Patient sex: M
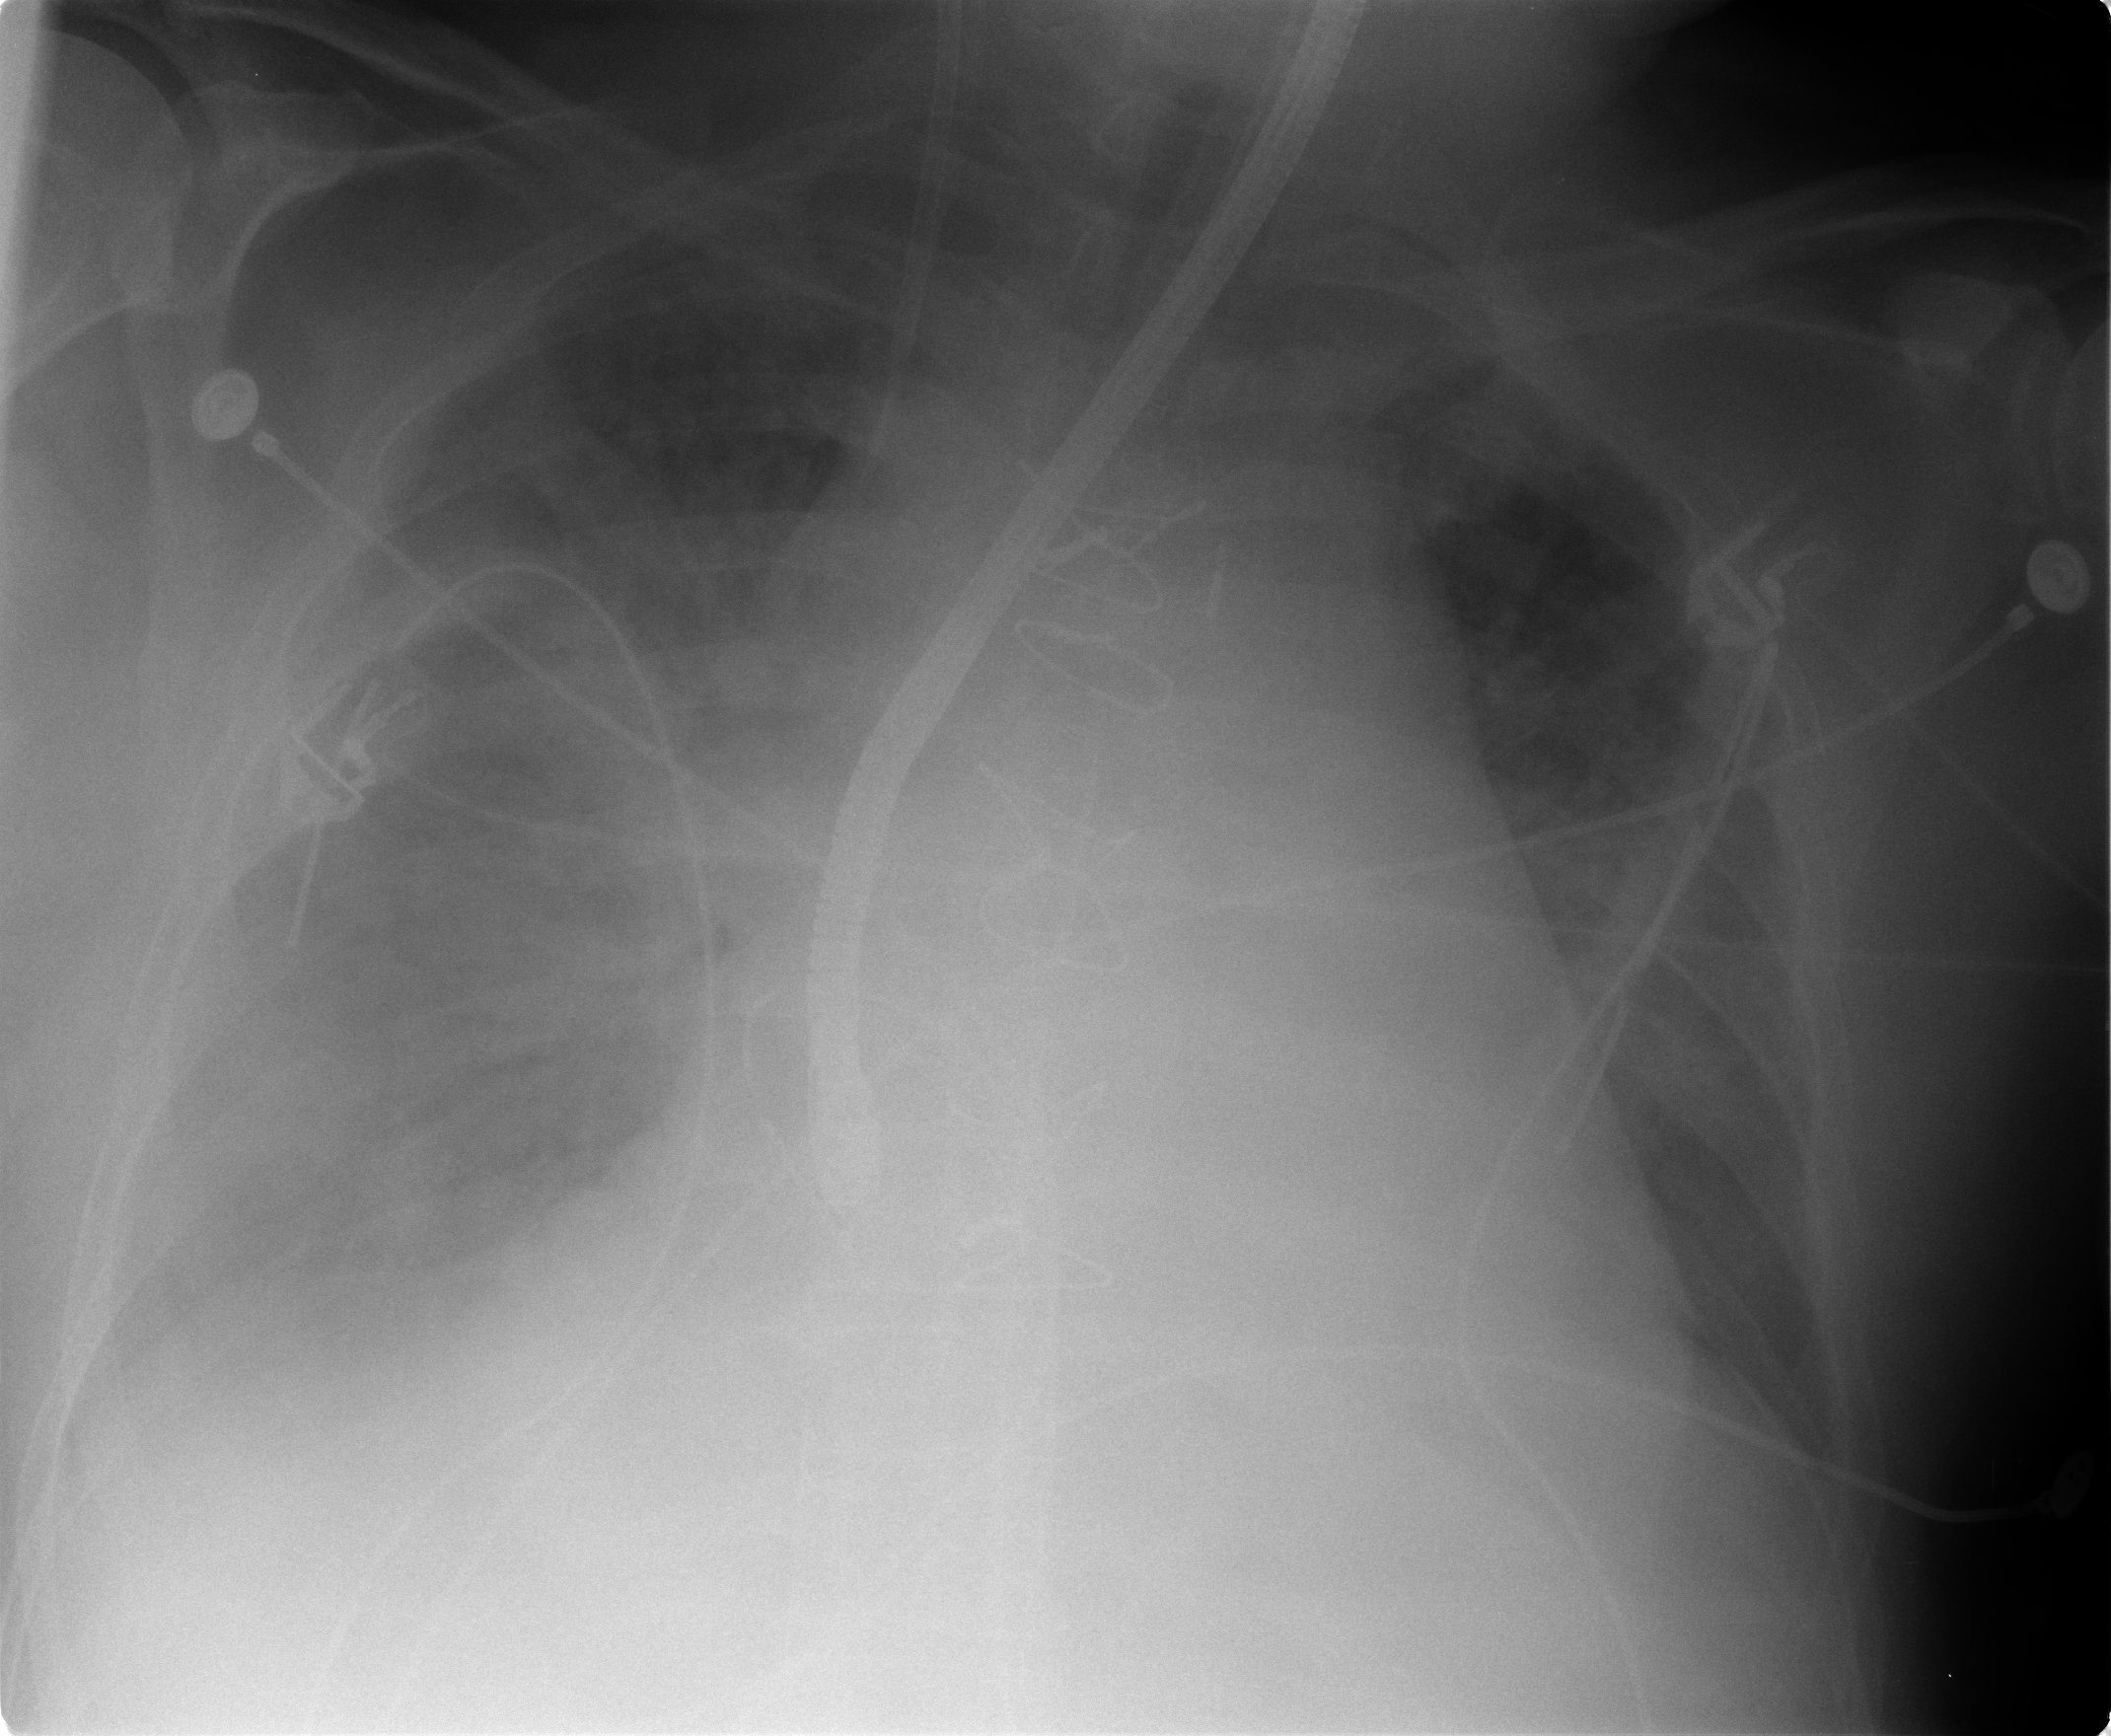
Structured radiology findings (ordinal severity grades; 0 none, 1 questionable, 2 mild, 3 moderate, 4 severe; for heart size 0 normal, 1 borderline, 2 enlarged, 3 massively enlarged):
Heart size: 3
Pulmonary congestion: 4
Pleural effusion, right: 0
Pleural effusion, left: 0
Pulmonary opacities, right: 3
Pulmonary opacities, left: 2
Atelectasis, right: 3
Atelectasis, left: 3